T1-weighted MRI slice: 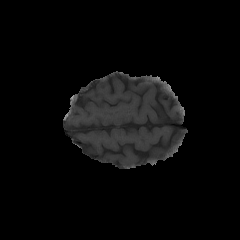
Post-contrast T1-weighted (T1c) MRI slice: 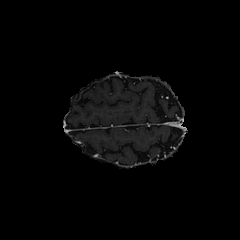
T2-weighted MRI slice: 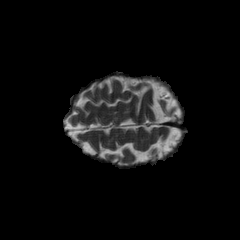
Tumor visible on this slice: no